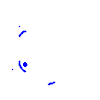
Particle: electron